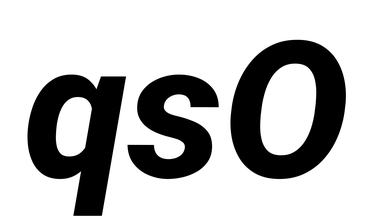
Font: Roboto-Italic_ExtraBold_Italic